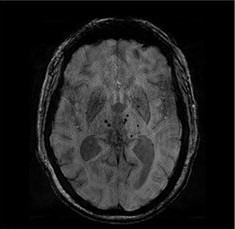
Label: notumor